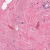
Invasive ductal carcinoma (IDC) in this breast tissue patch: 0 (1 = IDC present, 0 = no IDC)